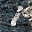
Label: 1